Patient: sex F, age 55
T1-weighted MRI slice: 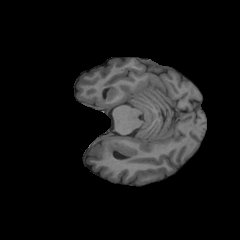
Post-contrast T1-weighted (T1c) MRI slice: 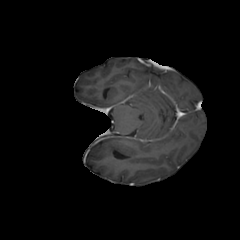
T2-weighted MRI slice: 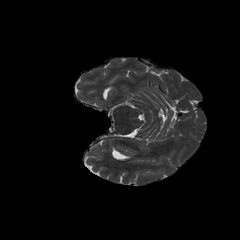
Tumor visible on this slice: no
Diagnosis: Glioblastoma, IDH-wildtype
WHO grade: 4